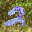
Label: 2